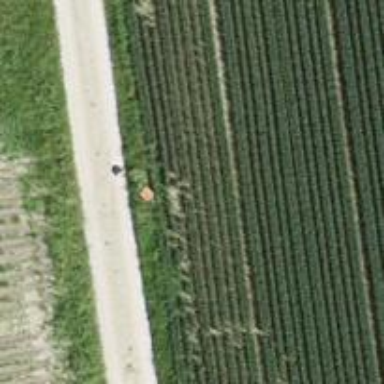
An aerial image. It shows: Pole supporting roof covering pipeline marker.